Interaction volume radius: 5 \u00c5
Interaction volume height: 35 \u00c5
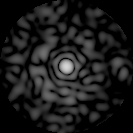
Disorder parameter: 0.8228